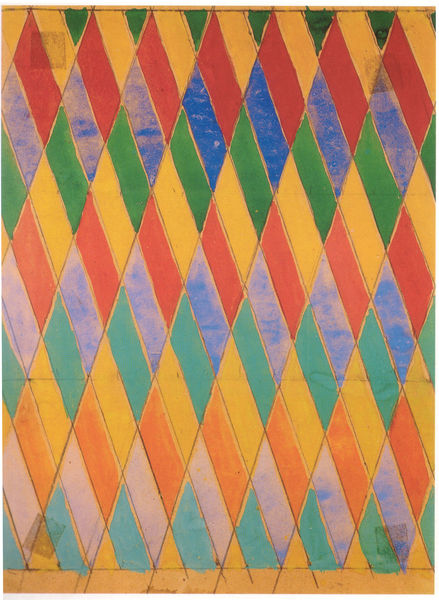
Titel: Studie für Compenetrazione irridescente
Künstler: Giacomo Balla
Institution: Privatbesitz
Schlagwörter: blau, gemälde, aquarell, gelb, grün, braun, bunt, orange, schwarz, rot, karo, karriert, malerei, muster, ornament, gesicht, gitter, spitzen, rosa, hellblau, himmelblau, farbig, fahnen, studie, abstrakt, farben, flächen, modern, formen, lila, linien, dekor, striche, max ernst, tusche, wasserfarben, linie, symmetrisch, form, druck, diagonal, geometrisch, raute, rauten, diagonale, dreiecke, viereck, vierecke, klee, paul klee, parallelen, parallele, olken, rapport, schmück, farbwechsel, grid, farbwirkung